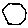
Label: hexagon